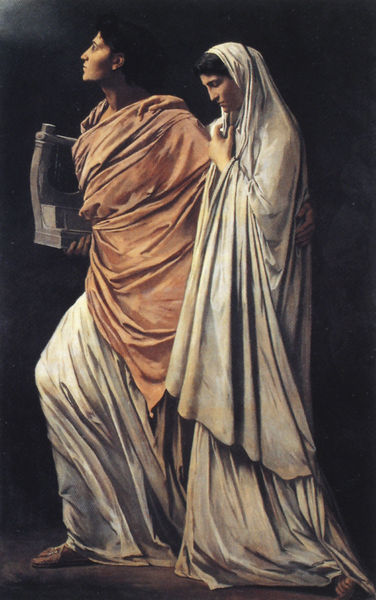
Titel: Orpheus und Eurydike
Künstler: Anselm Feuerbach
Institution: Wien, Österreichische Galerie Belvedere
Schlagwörter: dunkel, gemälde, hand, mann, umhang, weiß, menschen, braun, frau, haar, hintergrund, orange, profil, schwarz, blick, schleier, tuch, malerei, arm, falten, gesicht, haupt, kleidung, leinen, stein, tragen, bild, bildnis, instrument, öl, gehen, gewand, haare, stoff, gewänder, paar, gebeugt, ornage, musikinstrument, sandalen, foto, barfuss, stolz, antike, leinwand, kunst, sandale, antik, toga, griechisch, mittelalter, schreiten, laute, harfe, lyra, maria, leier, führen, joseph, geicht, harve, kithara, gewandt, orpheus, eurydike, kopftuck, mantel rot, schleie, toga paar, hautp